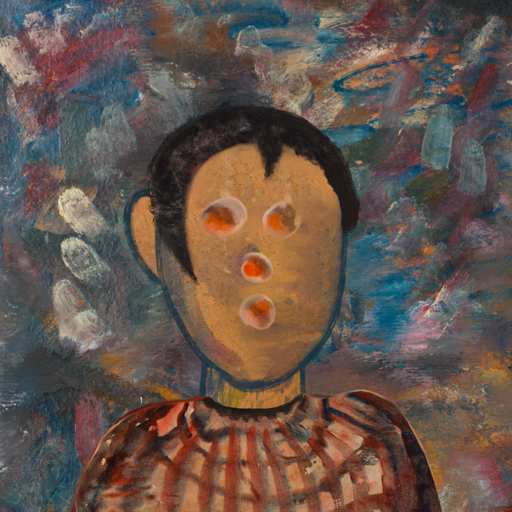
Background: Boggyland, Head And Neck Front: In_The_Sun, Face Front: Rupkatha, Bust: Orphan, Hair Front: Roy_Bahadur, Head Accessory: Blank, Second Necklace: Blank, Necklace: Blank, Baby: Blank